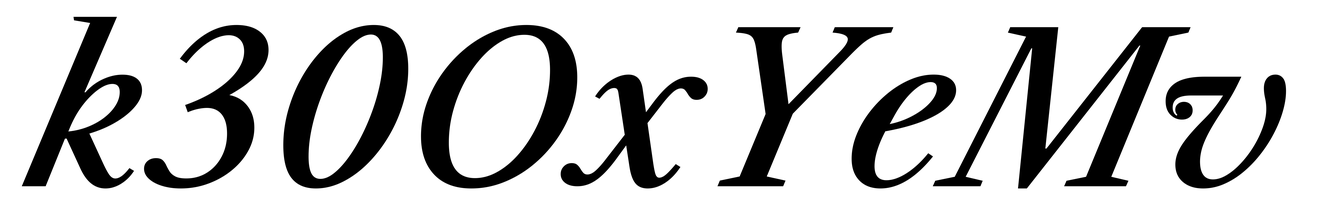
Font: LibreCaslonText-Italic_Medium_Italic